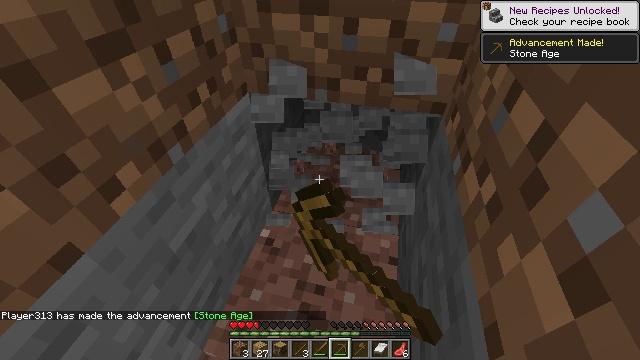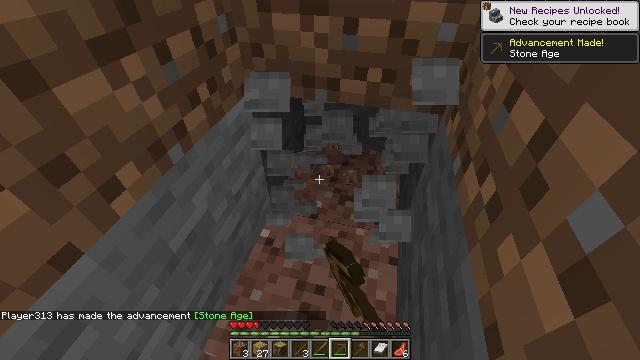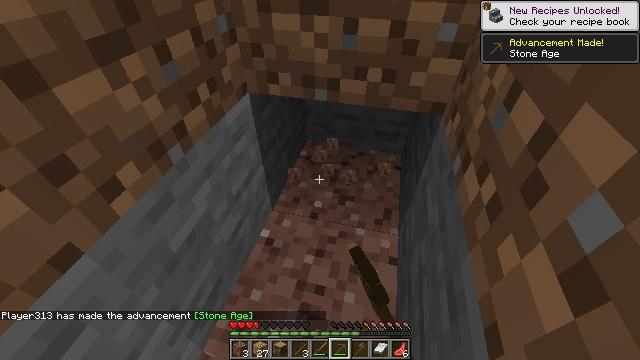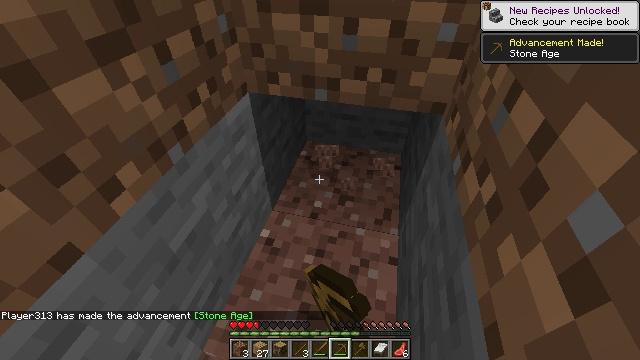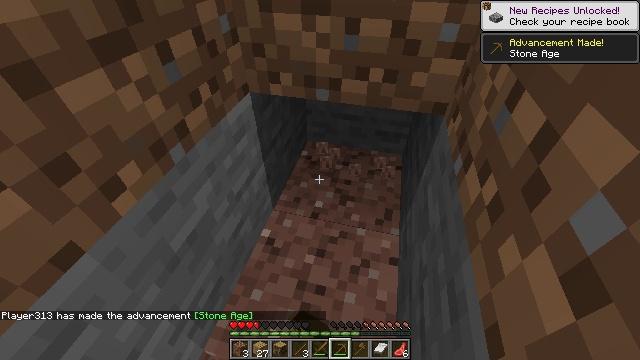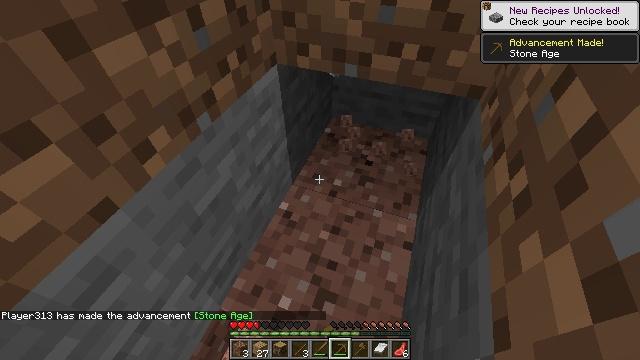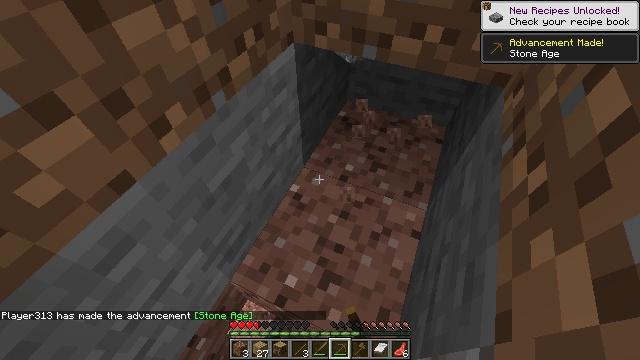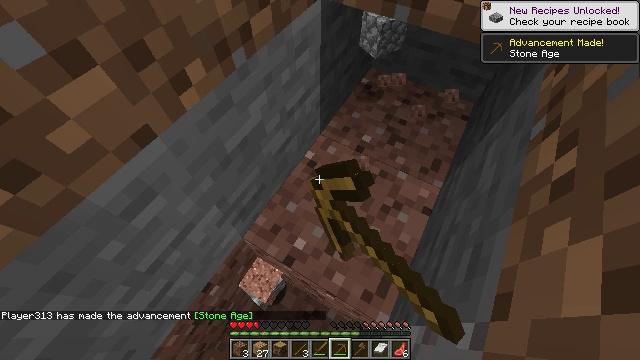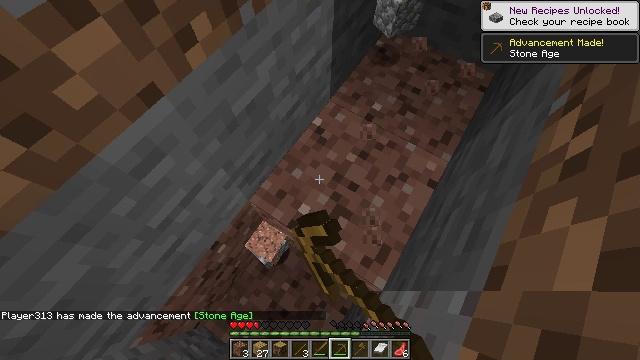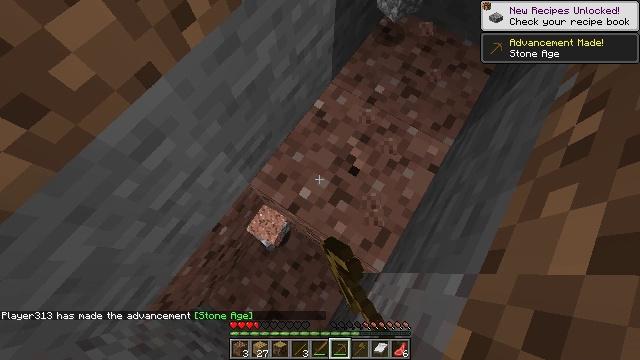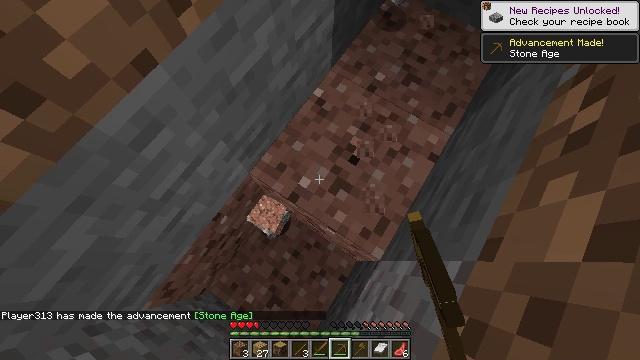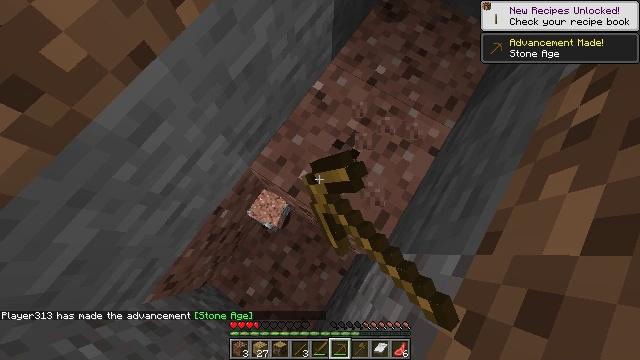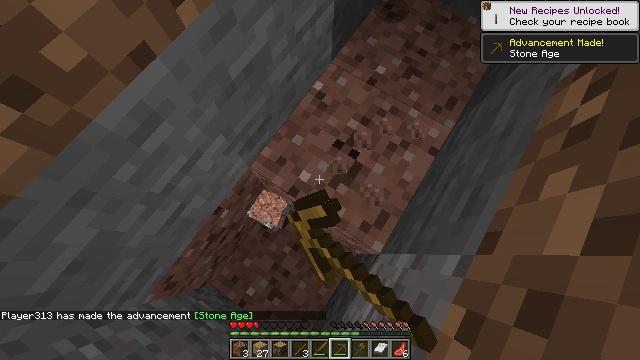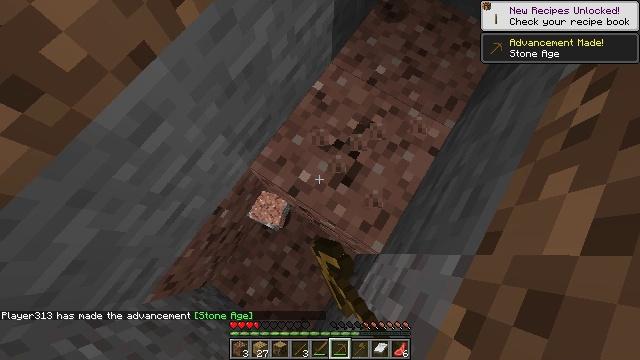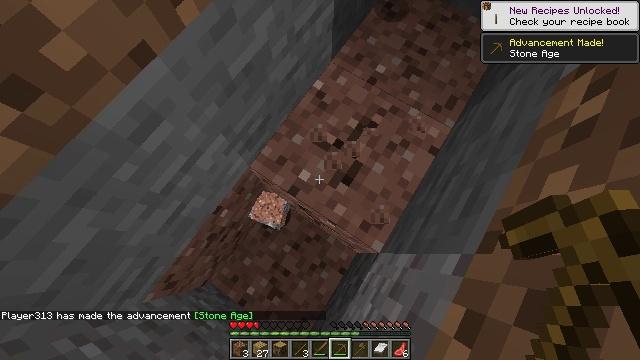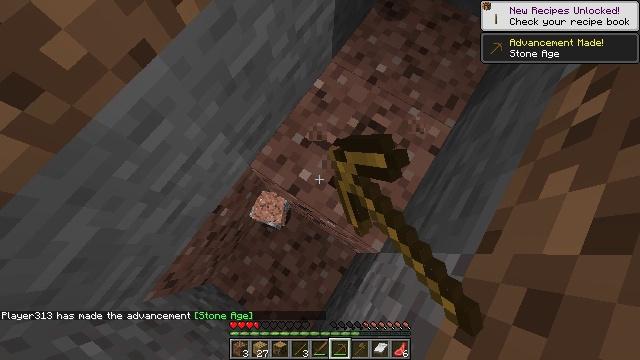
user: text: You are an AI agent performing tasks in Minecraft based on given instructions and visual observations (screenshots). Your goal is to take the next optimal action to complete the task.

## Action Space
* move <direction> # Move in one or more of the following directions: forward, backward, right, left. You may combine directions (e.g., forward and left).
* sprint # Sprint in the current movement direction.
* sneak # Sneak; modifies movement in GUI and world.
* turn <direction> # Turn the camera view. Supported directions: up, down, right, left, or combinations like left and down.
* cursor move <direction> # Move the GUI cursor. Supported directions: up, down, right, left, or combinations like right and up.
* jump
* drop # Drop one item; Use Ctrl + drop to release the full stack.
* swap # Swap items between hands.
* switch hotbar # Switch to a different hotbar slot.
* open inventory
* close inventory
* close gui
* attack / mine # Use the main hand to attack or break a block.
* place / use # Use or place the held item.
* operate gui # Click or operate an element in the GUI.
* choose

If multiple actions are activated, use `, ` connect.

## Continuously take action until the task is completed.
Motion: motion action
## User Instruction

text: Mine the granite block.
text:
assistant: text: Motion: attack / mine
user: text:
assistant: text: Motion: attack / mine
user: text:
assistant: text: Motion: attack / mine
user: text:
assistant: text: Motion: attack / mine
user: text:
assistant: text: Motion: turn left and down, attack / mine
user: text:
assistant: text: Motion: turn left and down, attack / mine
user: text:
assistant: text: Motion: turn left and down, attack / mine
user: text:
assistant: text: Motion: turn left and down, attack / mine
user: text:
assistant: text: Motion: turn down, attack / mine
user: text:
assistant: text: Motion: turn down, attack / mine
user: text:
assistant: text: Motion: turn down, attack / mine
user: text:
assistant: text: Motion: attack / mine
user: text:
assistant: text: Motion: attack / mine
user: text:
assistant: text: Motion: attack / mine
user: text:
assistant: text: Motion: attack / mine
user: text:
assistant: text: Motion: attack / mine
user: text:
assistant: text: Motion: attack / mine
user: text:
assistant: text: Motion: attack / mine
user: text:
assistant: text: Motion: attack / mine
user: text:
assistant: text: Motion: attack / mine
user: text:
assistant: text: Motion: attack / mine
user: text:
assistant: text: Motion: attack / mine
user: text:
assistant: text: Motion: attack / mine
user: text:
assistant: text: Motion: attack / mine
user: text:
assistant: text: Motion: attack / mine
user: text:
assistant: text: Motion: attack / mine
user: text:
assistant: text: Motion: attack / mine
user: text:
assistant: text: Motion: attack / mine
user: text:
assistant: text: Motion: attack / mine
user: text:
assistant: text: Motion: attack / mine